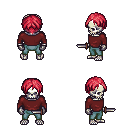
a pixel art fantasy rpg character, male body template, skeleton, maroon long-sleeve shirt, teal pants, ruby red parted hairstyle, metal gloves, dagger, four views (front, back, left, right), 2x2 character sprite sheet, small pixel art, hard edges, no anti-aliasing